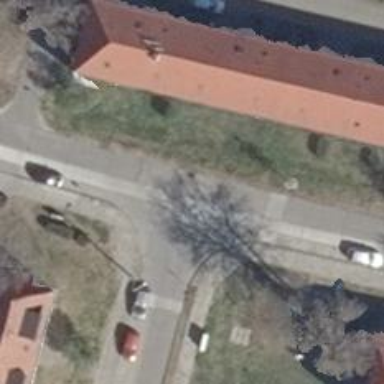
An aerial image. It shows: Residential road with concrete surface. There are sidewalks on both sides and parallel on-street parking lanes on the left side.